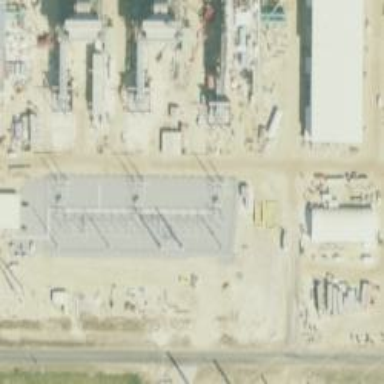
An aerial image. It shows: Switch for power supply.